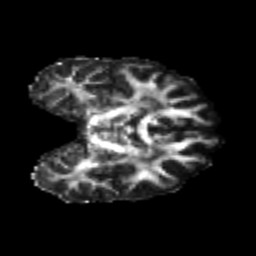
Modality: FA
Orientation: coronal
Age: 22
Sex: male
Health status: healthy
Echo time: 0.074 s